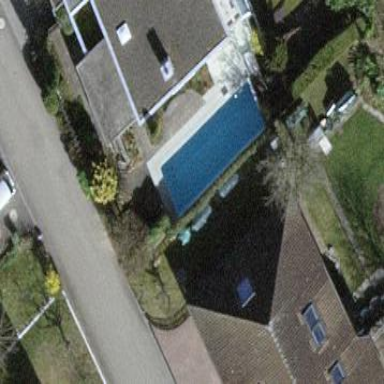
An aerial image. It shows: Swimming pool located in leisure land.